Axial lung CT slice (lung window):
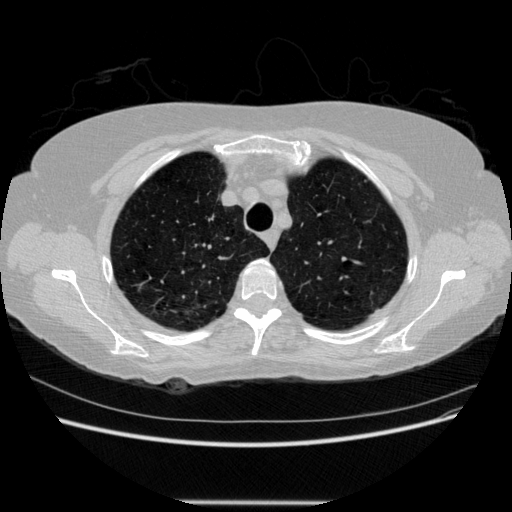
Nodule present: no